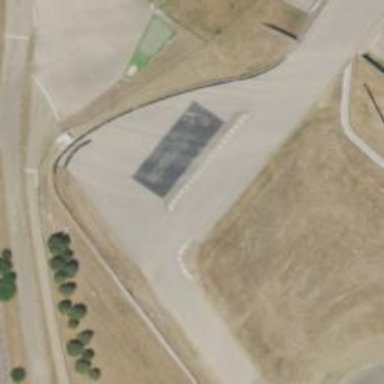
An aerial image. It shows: Motor sport raceway with asphalt surface.